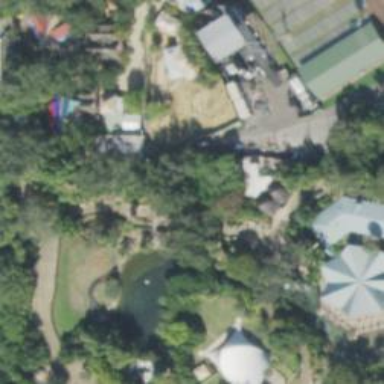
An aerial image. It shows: Tourist attraction.